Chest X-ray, PA view. Patient: 48 years old, sex F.
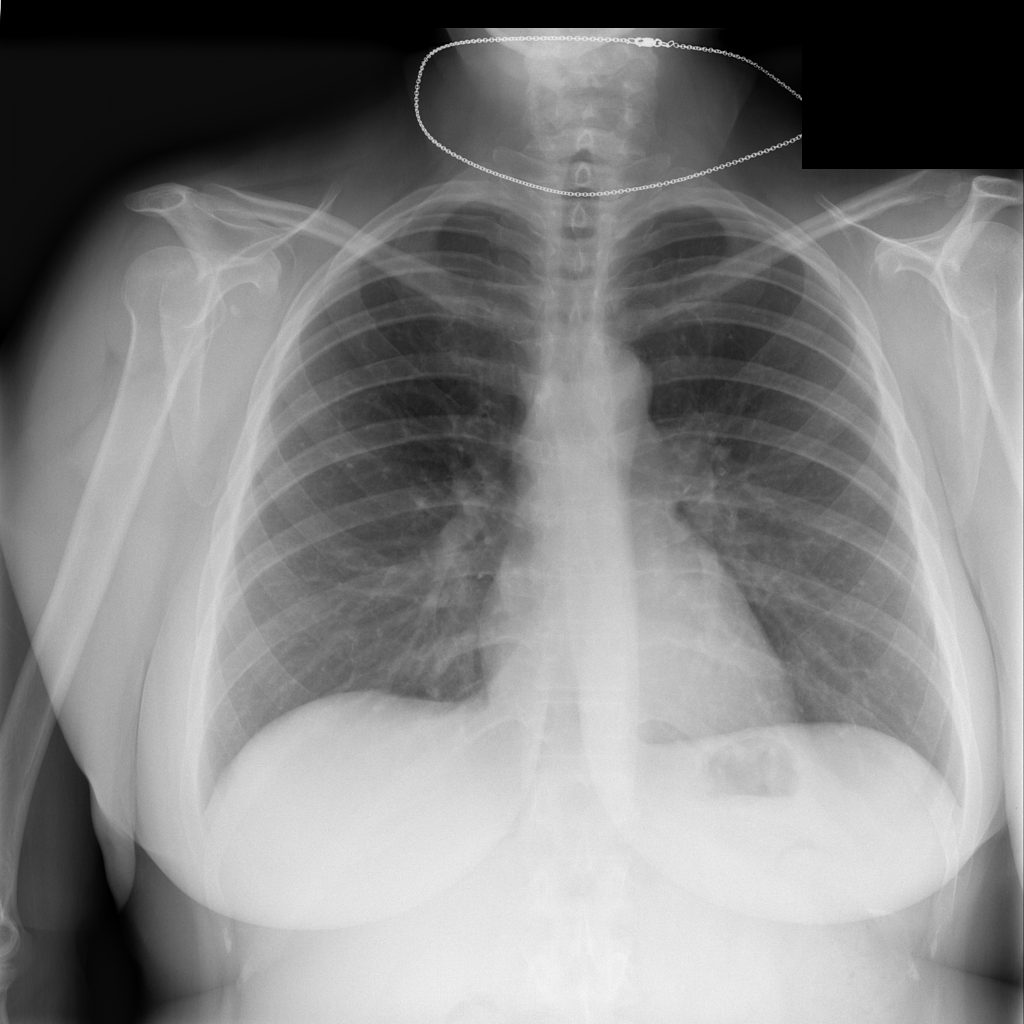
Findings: No Finding